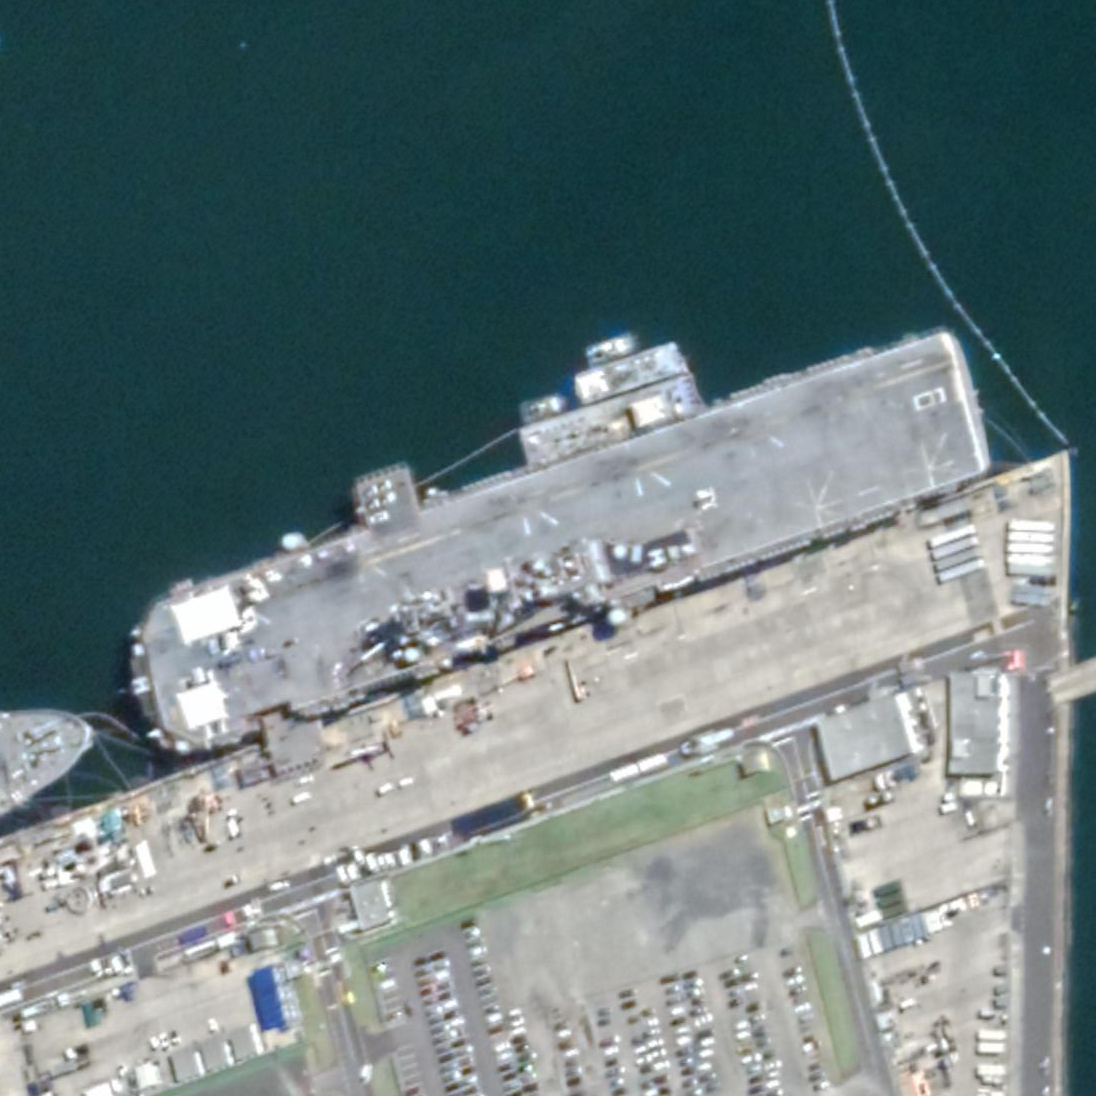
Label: assault